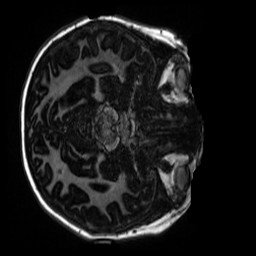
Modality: MP2RAGE
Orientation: axial
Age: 10
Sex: female
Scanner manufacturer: siemens
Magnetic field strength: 3 T
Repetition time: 4 s
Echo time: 0.00303 s